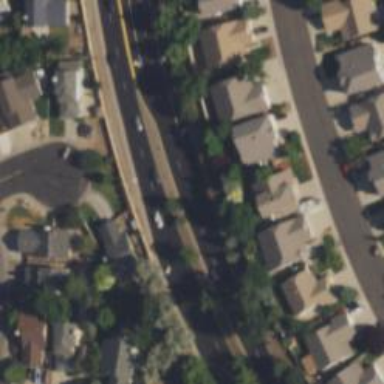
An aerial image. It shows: Secondary road with separate asphalt sidewalks.